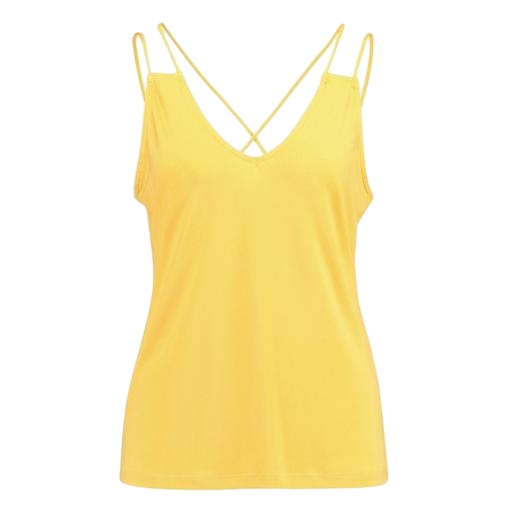
strappy v neck cami, yellow tank top, yellow double-layer top, white background